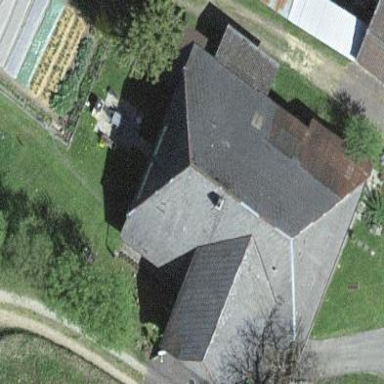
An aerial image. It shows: Farm building.